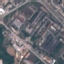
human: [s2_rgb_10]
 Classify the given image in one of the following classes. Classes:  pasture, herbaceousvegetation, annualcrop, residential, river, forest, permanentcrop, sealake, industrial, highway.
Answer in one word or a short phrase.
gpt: Industrial